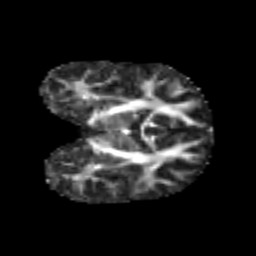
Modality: FA
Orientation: coronal
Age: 7
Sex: female
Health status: healthy